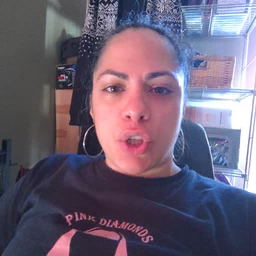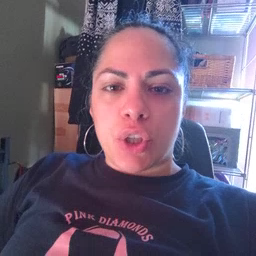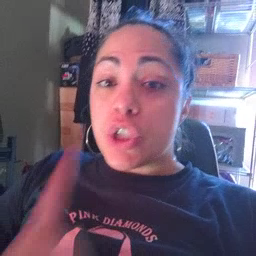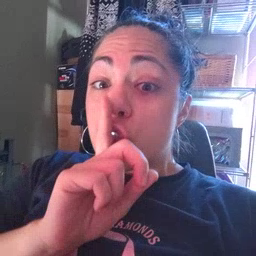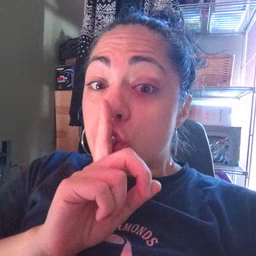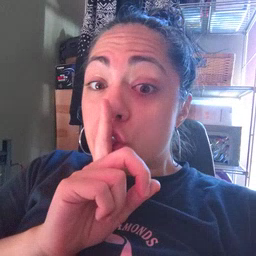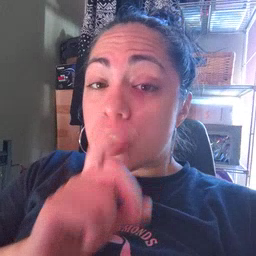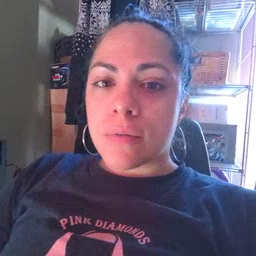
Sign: shhh